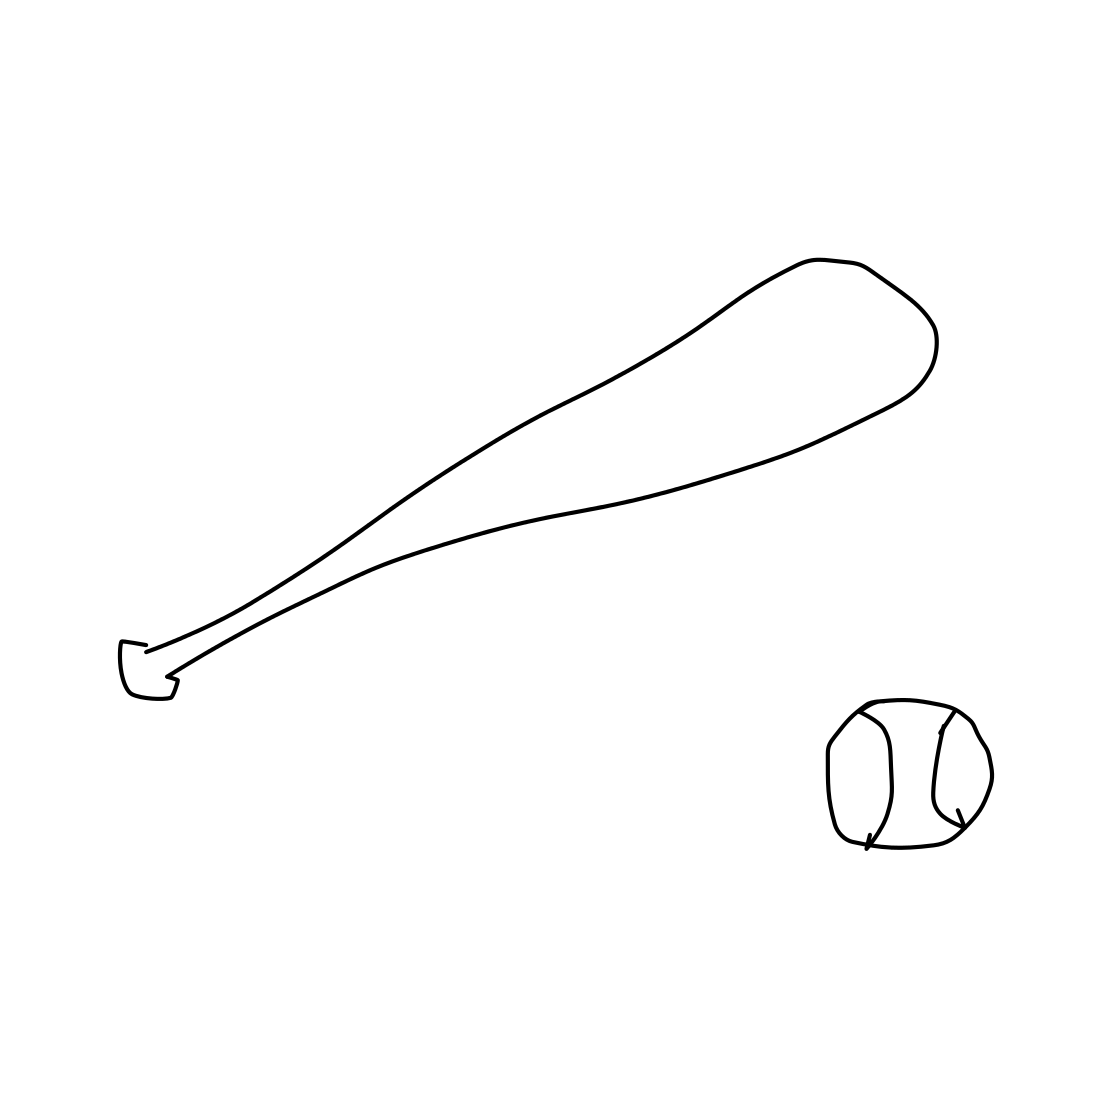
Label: baseball bat